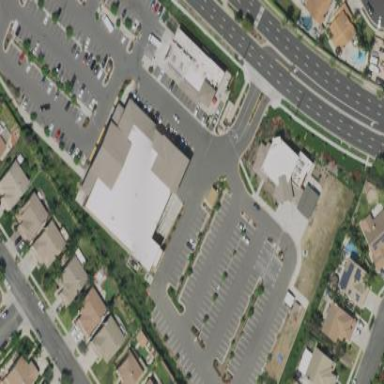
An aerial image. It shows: Retail area.